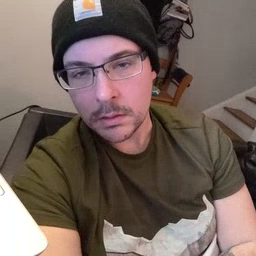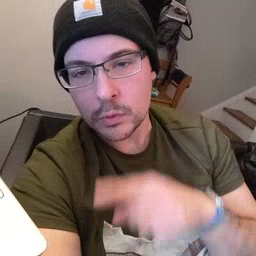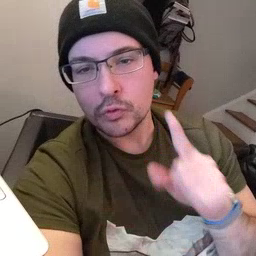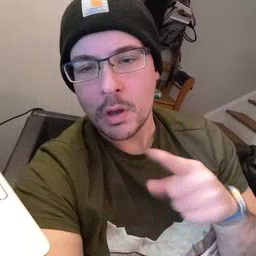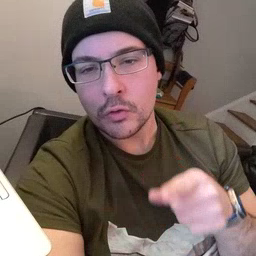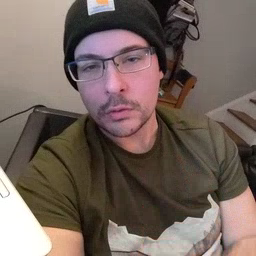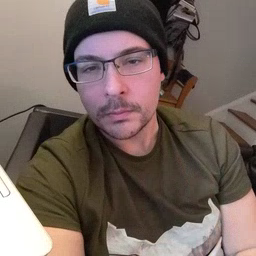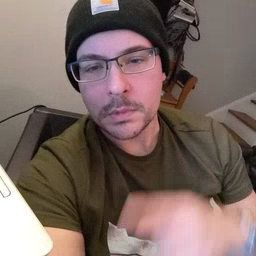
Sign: dryer